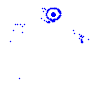
Particle: electron